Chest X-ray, AP view. Patient: 39 years old, sex F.
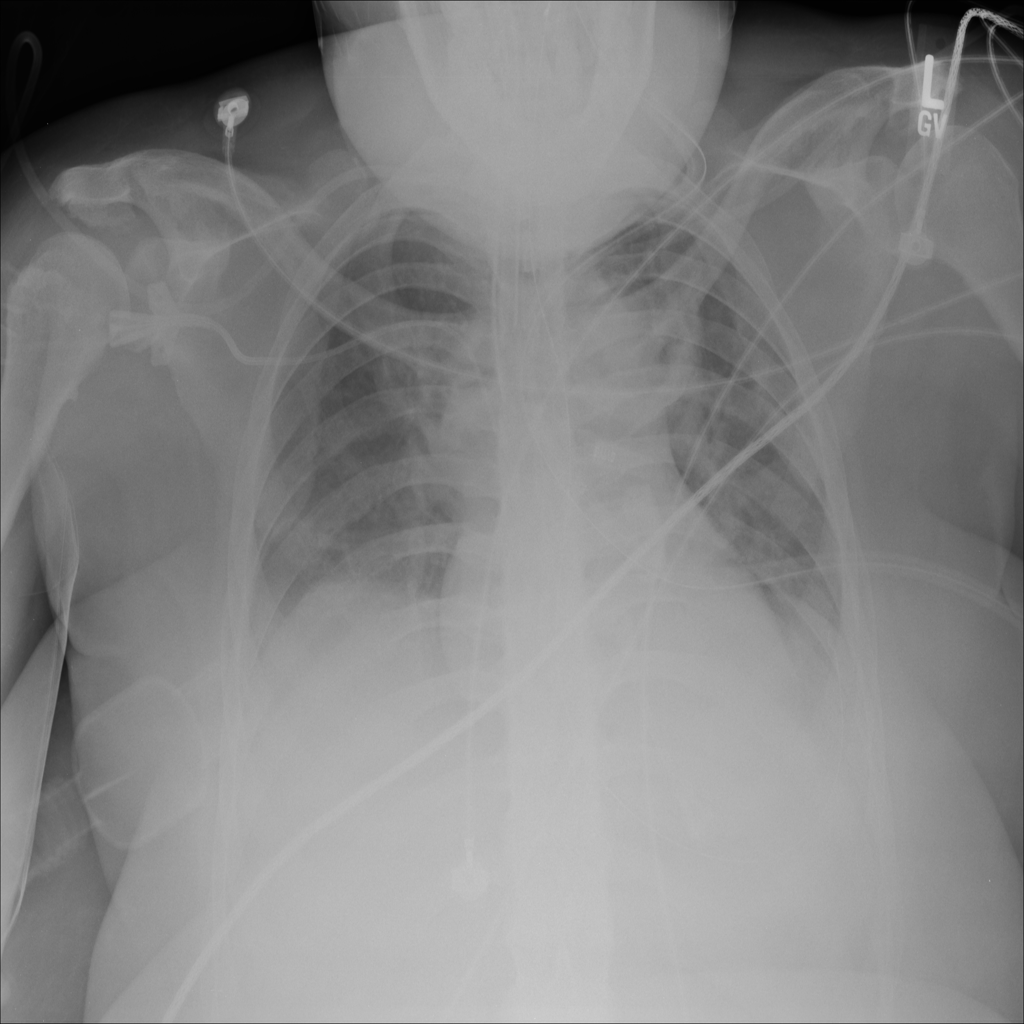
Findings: No Finding